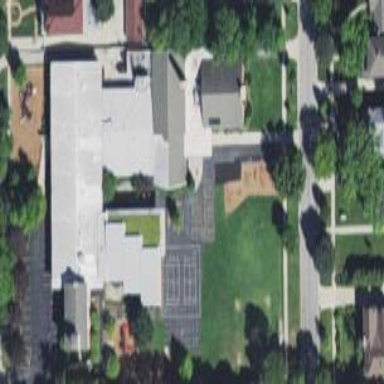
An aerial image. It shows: School building.